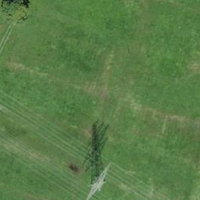
EUNIS habitat code: 24
Species observed at this site:
Lamium maculatum